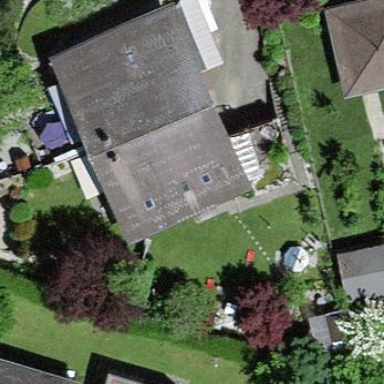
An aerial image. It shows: Residential building.